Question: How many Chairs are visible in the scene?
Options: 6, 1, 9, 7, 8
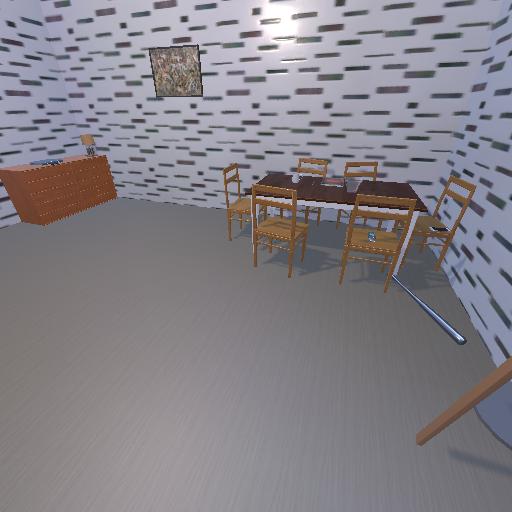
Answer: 6